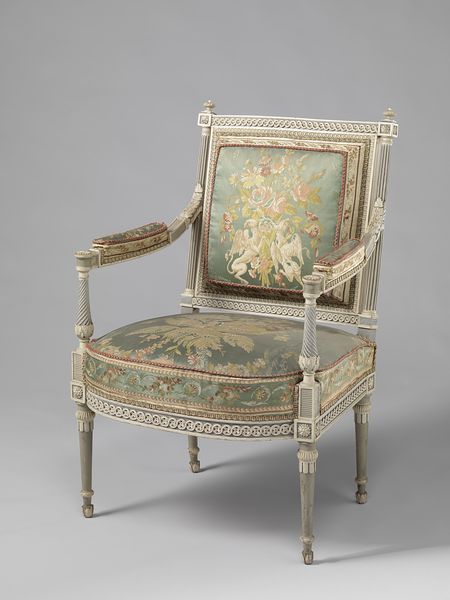
Titel: Armstoel Kops-ameublement
Standort: Amsterdam
Institution: Rijksmuseum
Schlagwörter: grün, blue, chair, cushion, fancy, ornate, pillow, throne, velvet, white, arm, chairs, empty, gold, golden, gray, green, grey, lace, old, seat, sit, sitting, yellow, flowers, pattern, picture, tapestry, plant, wooden, stuhl, wood, flower, klassizismus, baroque, feet, plants, shadow, silk, animals, dogs, french, photo, wings, roses, satin, victorian, royal, arms, leaves, design, square, what, ornaments, back, detail, animal, legs, cloth, floral, leaf, dragon, carving, ornamental, lion, wing, foto, border, elaborate, löwe, leg, finial, embroidery, dragons, pretty, furniture, sessel, soft, greenery, leopard, faun, ornamentation, unicorn, roccoco, carved, lions, sphynx, vintage, embroidered, imperial, intricate, armrest, griffin, griffins, armrests, mäander, emerald, polster, upholstered, ägypten, backrest, prestigious, hand made, arabeske, armlehne, caved, flower design, phoo, nostalgie, objekt, decorstive